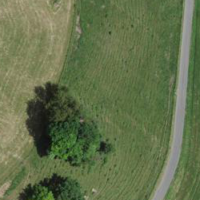
EUNIS habitat code: 55
Species observed at this site:
Apis mellifera
Falco tinnunculus